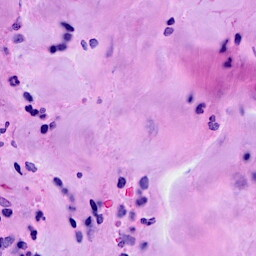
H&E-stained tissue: Breast